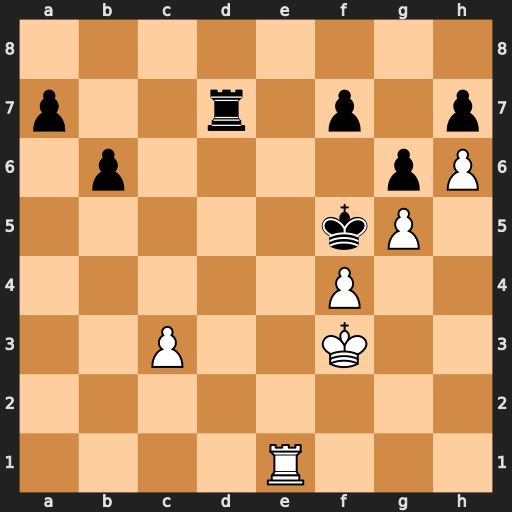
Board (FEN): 8/p2r1p1p/1p4pP/5kP1/5P2/2P2K2/8/4R3
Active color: w
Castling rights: -
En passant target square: -
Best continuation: Re5#